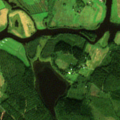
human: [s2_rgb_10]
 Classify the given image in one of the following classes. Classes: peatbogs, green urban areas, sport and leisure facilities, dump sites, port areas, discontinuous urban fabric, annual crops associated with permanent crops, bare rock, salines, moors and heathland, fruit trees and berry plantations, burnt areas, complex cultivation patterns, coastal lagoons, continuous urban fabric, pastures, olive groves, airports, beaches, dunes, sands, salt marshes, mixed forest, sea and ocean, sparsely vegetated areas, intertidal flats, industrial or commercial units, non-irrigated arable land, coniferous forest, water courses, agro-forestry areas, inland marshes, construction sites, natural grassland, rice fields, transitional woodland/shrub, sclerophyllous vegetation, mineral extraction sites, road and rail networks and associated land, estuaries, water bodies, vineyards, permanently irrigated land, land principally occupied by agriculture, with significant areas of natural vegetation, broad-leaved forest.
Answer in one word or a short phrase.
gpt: non-irrigated arable land, land principally occupied by agriculture, with significant areas of natural vegetation, mixed forest